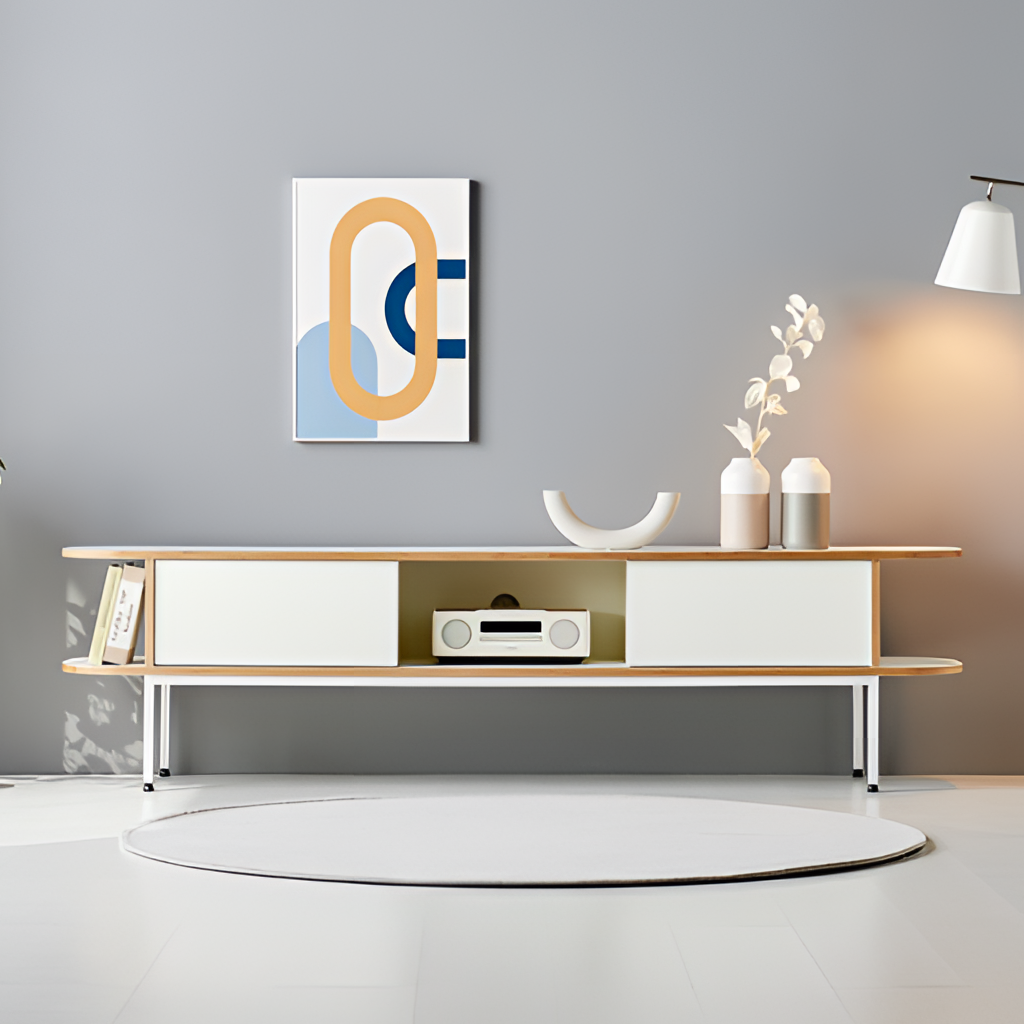
white wood console, living room, paint wallpaper, with solid pattern, white wood flooring, with plank pattern, modern